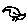
Label: bird